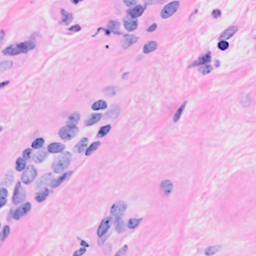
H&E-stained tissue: Breast